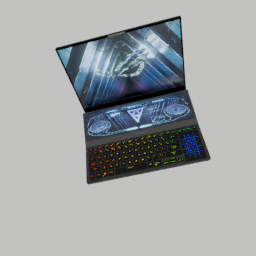
Label: electronics